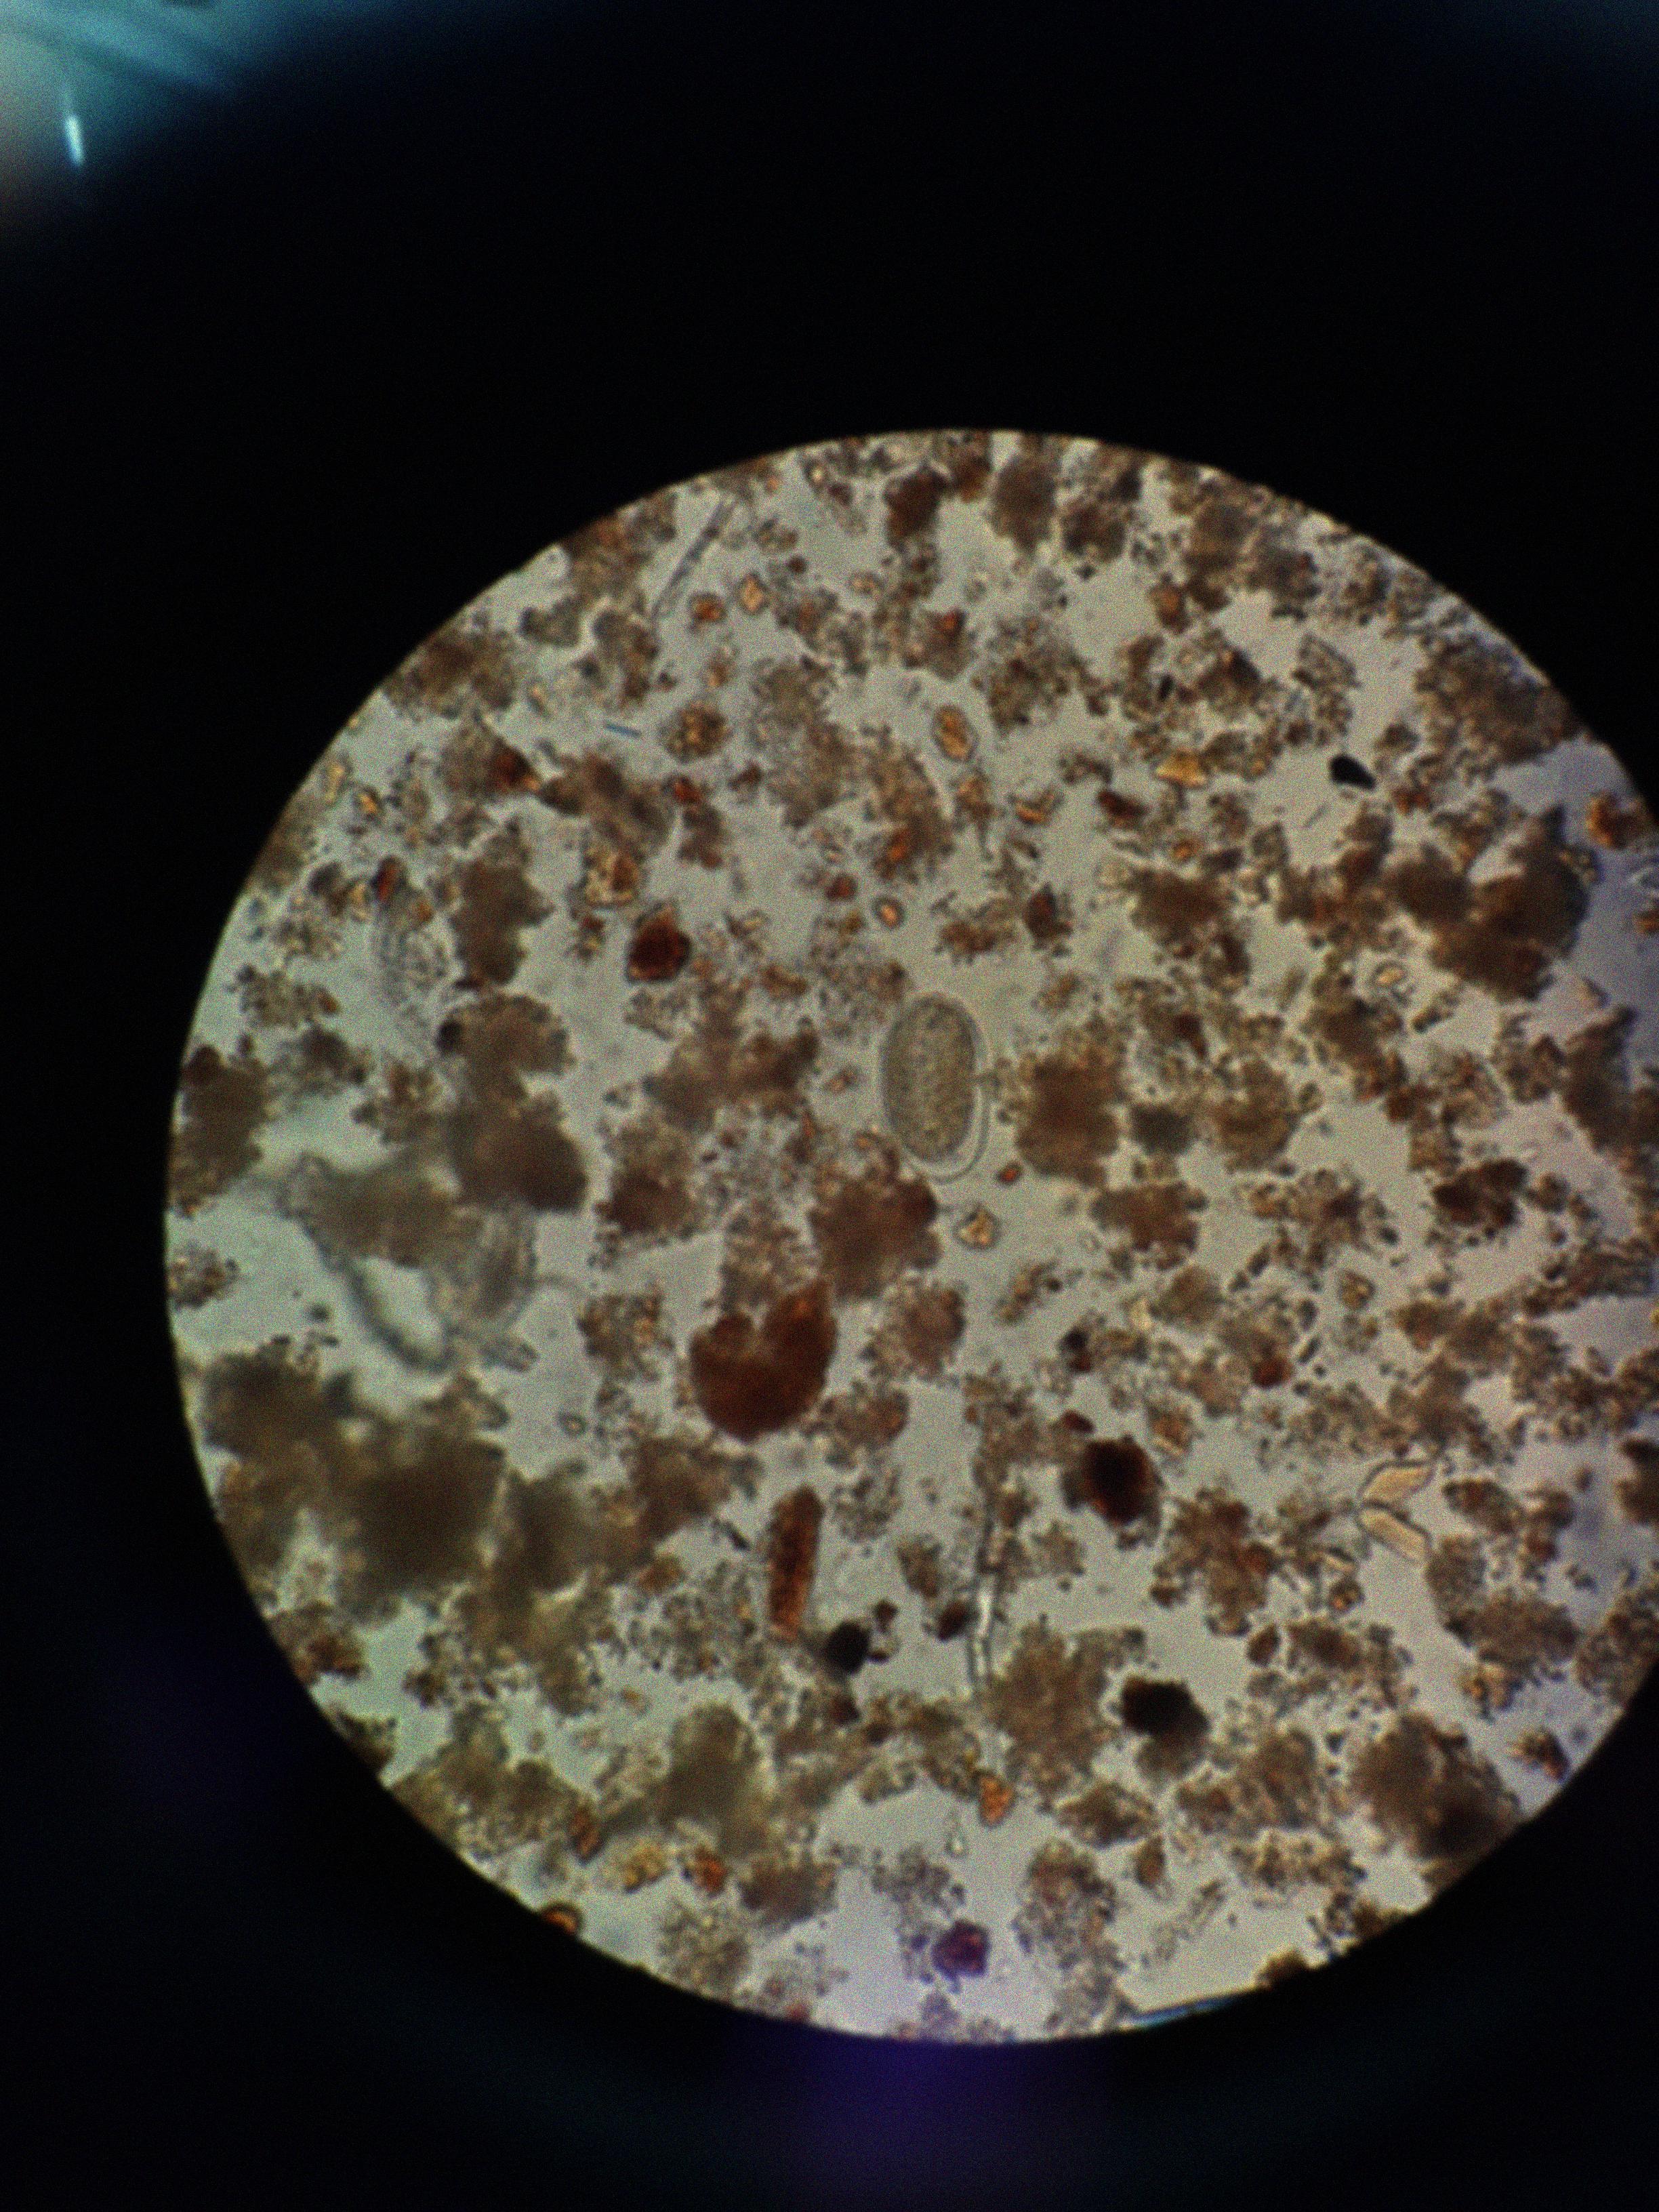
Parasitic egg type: Hookworm egg